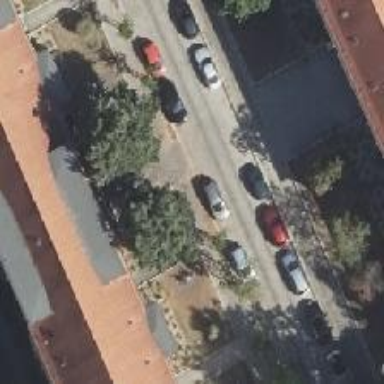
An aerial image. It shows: Residential road with separate sidewalk and parallel on-street parking lanes on both sides.